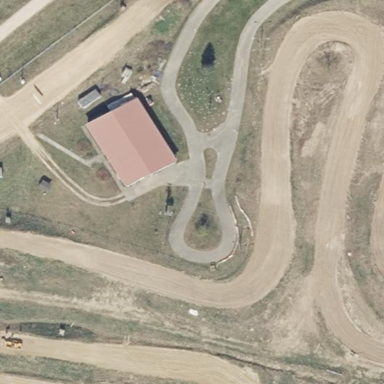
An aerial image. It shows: Asphalt raceway designated for karting.